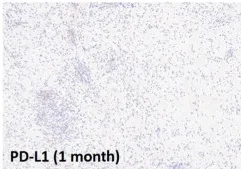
Pathologic and immunohistochemical assessment of response. (C), Absence of PD-L1 expression post-ILI and PD-1 inhibition.
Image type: pathology (immunostaining)